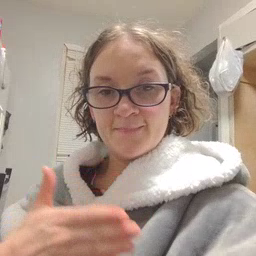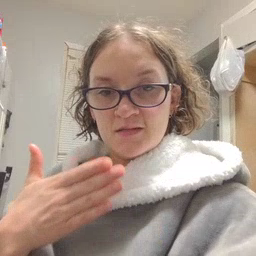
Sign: happy